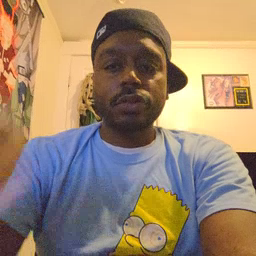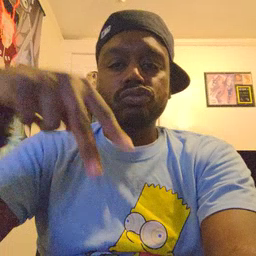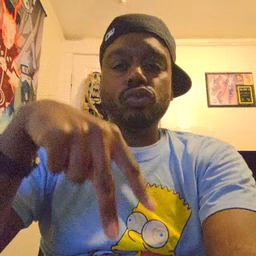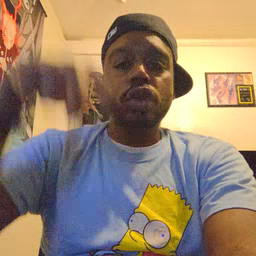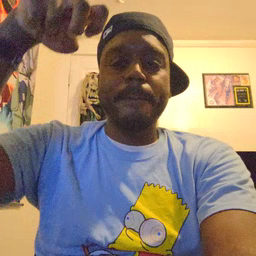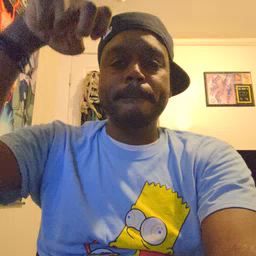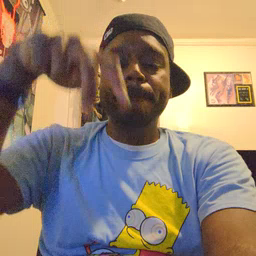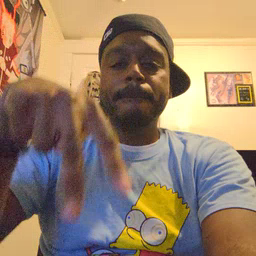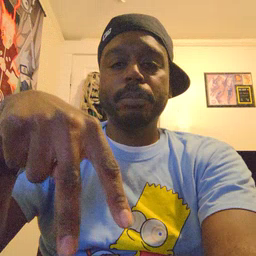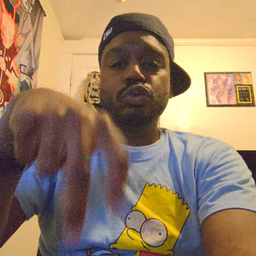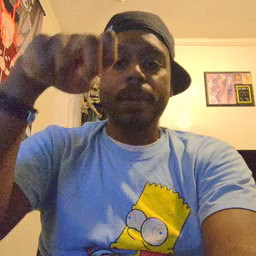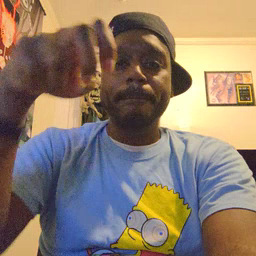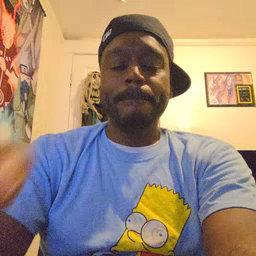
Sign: jump